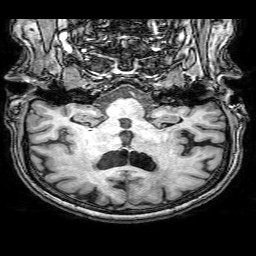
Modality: T1w
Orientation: sagittal
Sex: female
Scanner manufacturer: philips
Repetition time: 0.008077 s
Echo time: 0.00369 s